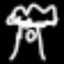
Label: palm tree